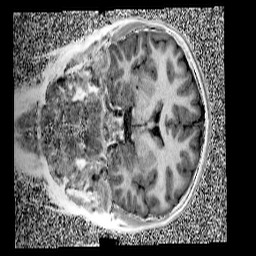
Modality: UNIT1
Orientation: coronal
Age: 10
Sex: female
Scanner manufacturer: siemens
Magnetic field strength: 3 T
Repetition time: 4 s
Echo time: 0.00299 s